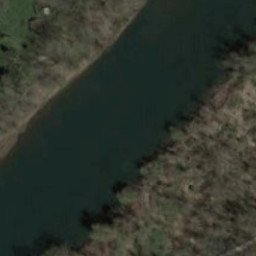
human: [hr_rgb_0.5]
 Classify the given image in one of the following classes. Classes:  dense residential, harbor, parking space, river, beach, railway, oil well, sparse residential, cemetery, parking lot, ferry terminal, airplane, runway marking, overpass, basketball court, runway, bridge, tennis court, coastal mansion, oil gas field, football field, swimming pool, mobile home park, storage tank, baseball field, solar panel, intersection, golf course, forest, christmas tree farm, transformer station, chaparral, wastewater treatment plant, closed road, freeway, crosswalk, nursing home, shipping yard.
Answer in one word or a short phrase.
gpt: river